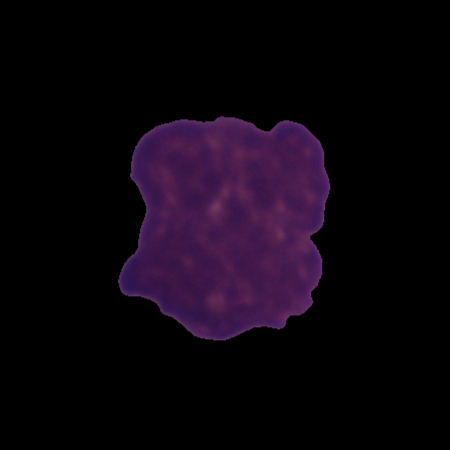
Label: cancer